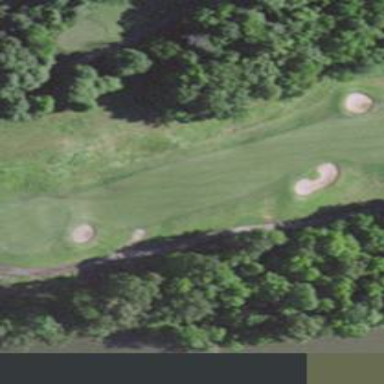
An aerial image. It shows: Golf hole.